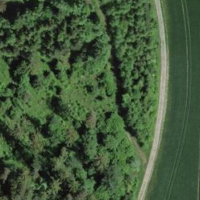
EUNIS habitat code: 24
Species observed at this site:
Ligdia adustata